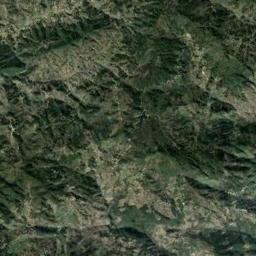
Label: mountain